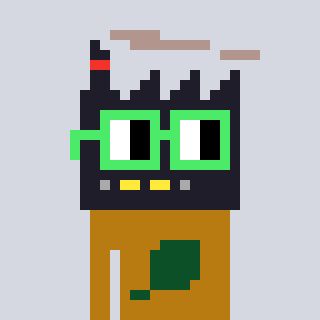
a pixel art character with square light green glasses, a factory-shaped head and a gold-colored body on a cool background